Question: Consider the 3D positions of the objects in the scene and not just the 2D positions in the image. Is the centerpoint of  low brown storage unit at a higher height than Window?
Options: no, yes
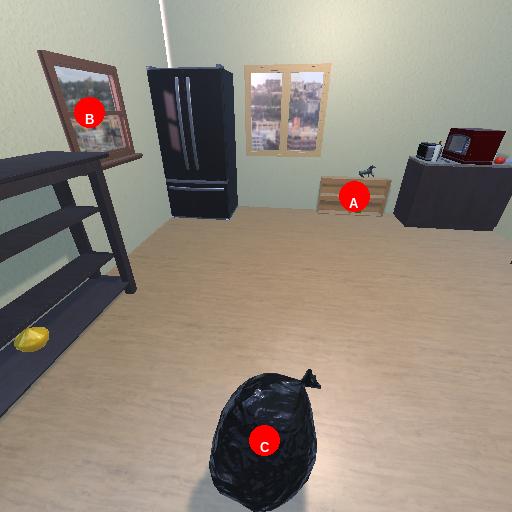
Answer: no